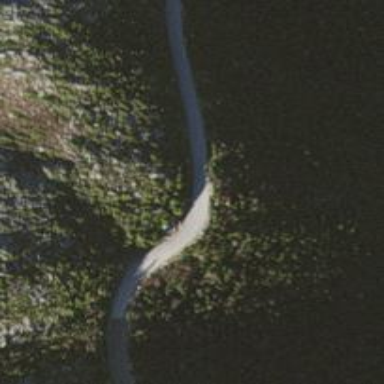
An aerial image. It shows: Unclassified asphalt road with no snow in any season.